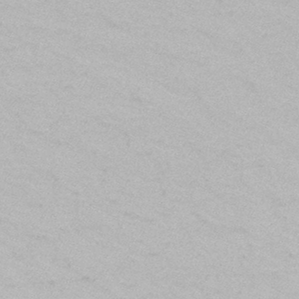
Label: frost